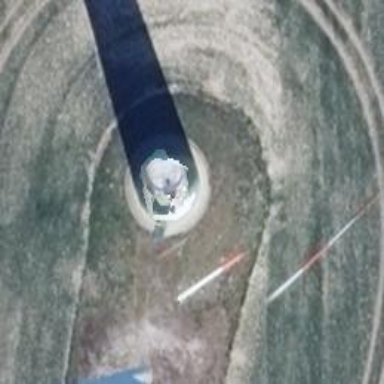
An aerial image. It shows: Wind turbine generator that utilizes wind as its source for generating electricity. It is of the horizontal axis type.